Question: I'm trying to upload a csv file through a form but am running into issues on Mac OS X 10.5.8.
Here's the relevant piece of code:
'''
template = Handlebars.compile '''
<form action="/dashboard/csv-upload/" enctype="multipart/form-data" method="post" class="csv-upload">
<p>
<label for="id_uploaded_file" style="float:left;">Upload a CSV file:</label>
<input class="span2" name="uploaded_file" id="id_uploaded_file" type="file">
</p>
</form>
'''
class exports.uploadController extends Backbone.View
el: '#main-container'
events:
'submit form.csv-upload' : '_csvUpload'
initialize: () =>
@render()
render: () =>
return @ if @isRendered
@isRendered = true
_csvUpload : (e) =>
e.preventDefault()
file = @$('#id_uploaded_file')[0].files[0]
if not file
alert "Please select a file to upload, first."
return false
console.log(file.type)
if file.type != "text/csv" and file.type != "text/plain"
alert "Please upload a CSV or TXT file"
return false
'''
The problem I'm running into is that I get the "Please upload a CSV or TXT file" error on Mac OS X 10.5.8 even if I upload a .csv file. The console.log returns a blank string. Here's a screenshot:

I've tried searching on Google, but haven't found anything. I have also tried this with both Safari and Chrome. Do File objects not have exhibit a type property on OS X 10.5.8?
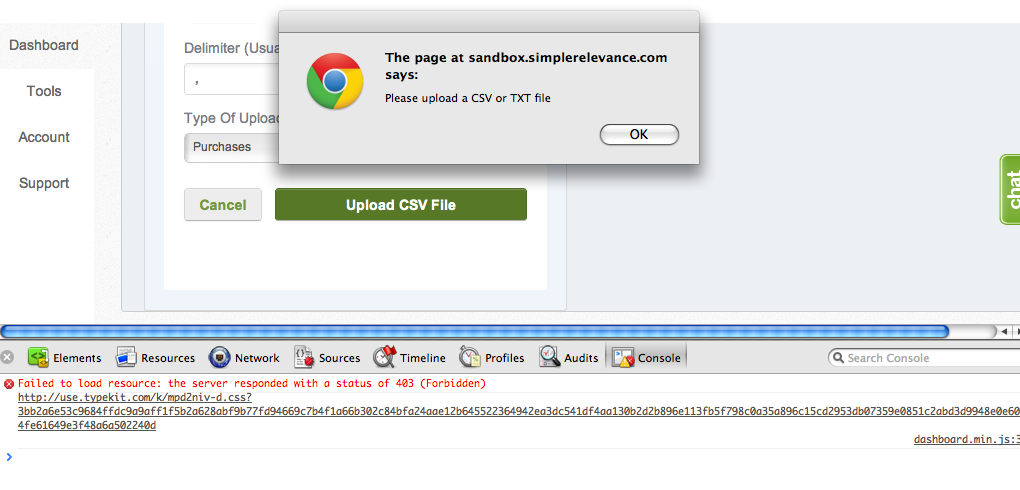
Answer: On my (Windows) system .csv files are mapped to the "application/vnd.ms-excel" MIME type, so this code would also fail on my computer. On Windows, the mime types are filled in based on the default application the user has set, which is mapped to the registry keys in HKEY_CLASSES_ROOT\MIME\Database\Content Type . Unrecognized file types come back with type="" (as you have seen). <URL>
I think your best bet is to just check if the file ends in ".csv". Then your server side code can check whether it is a valid csv file and return an error if it's not.